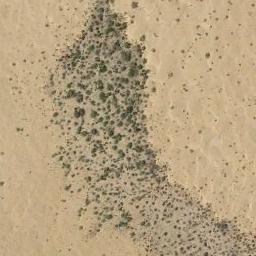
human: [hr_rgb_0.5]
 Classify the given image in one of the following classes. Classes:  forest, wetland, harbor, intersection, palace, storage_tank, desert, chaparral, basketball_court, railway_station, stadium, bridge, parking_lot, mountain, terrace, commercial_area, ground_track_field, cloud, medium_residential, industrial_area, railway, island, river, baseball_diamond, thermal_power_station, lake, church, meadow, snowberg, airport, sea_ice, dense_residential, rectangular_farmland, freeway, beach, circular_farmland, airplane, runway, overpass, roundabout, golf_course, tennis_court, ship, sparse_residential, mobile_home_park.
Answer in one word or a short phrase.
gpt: chaparral